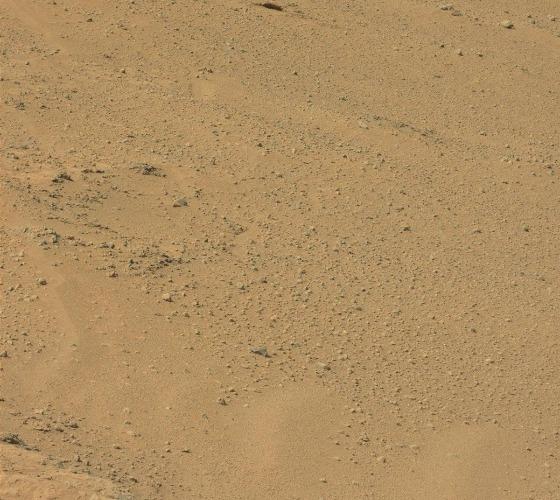
Terrain classes present: Bedrock, Gravel / Sand / Soil, Rock